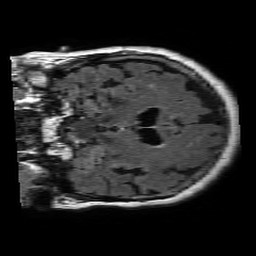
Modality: FLAIR
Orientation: coronal
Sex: female
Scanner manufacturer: philips
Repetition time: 11 s
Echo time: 0.125 s